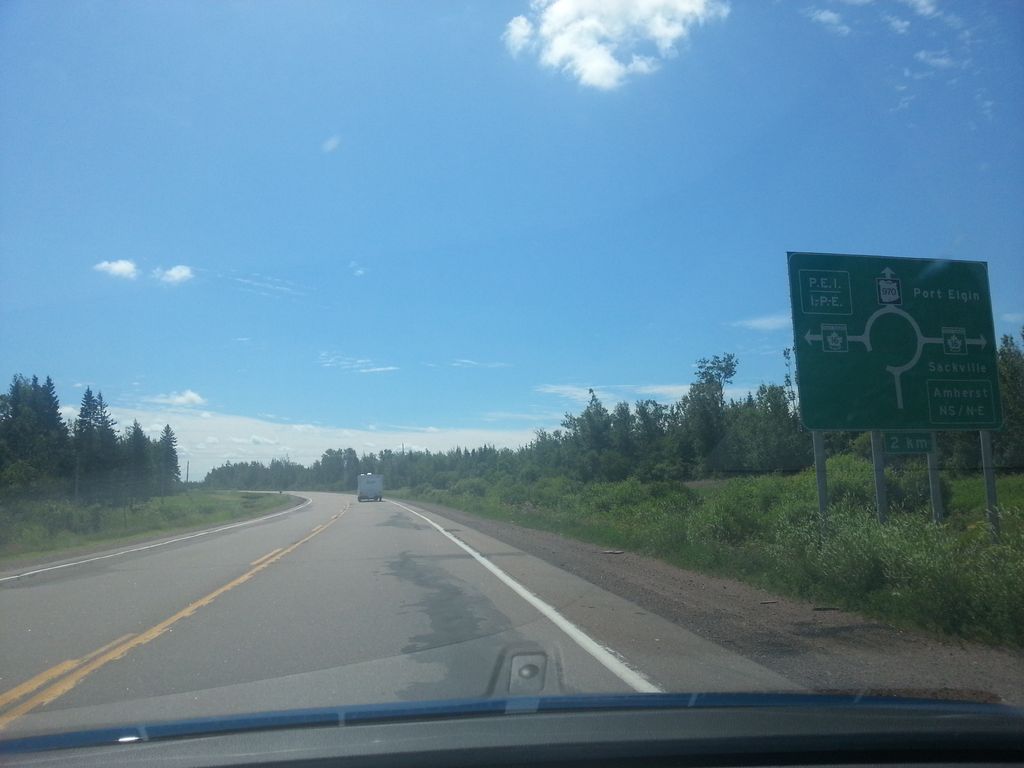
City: charlottetown